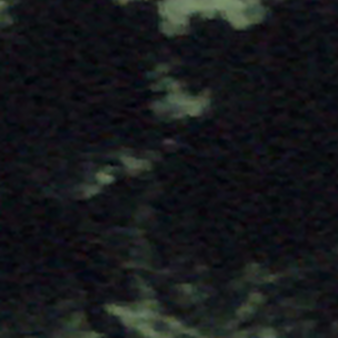
Label: other